Field crop: tomato
Growth stage: 2
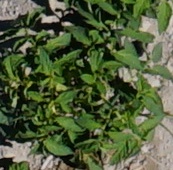
Species: tomato